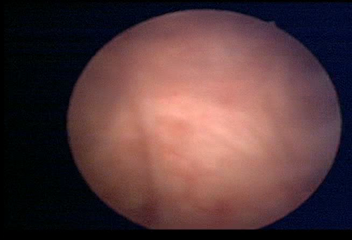
Modality: WLC
Class: Normal mucosa
Bladder cancer association: No